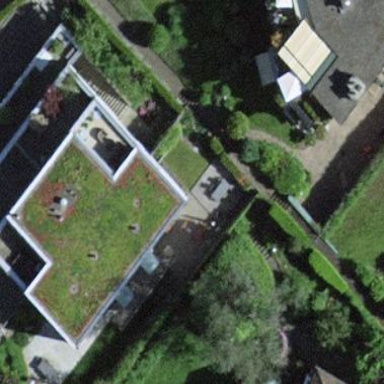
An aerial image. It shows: Grey house with flat roof.